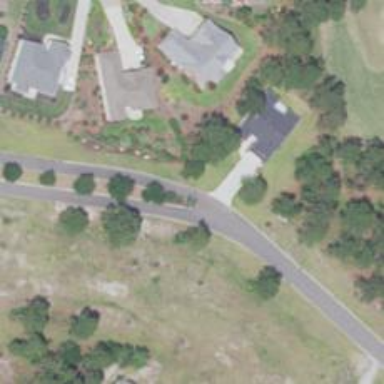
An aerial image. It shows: Residential road.